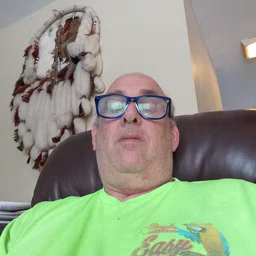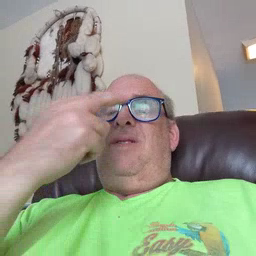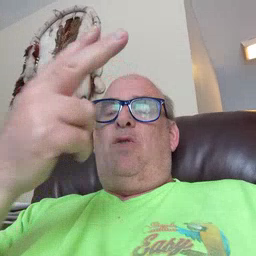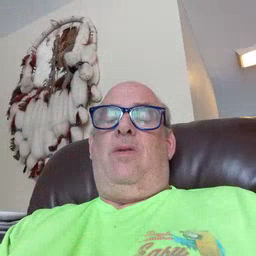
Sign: see